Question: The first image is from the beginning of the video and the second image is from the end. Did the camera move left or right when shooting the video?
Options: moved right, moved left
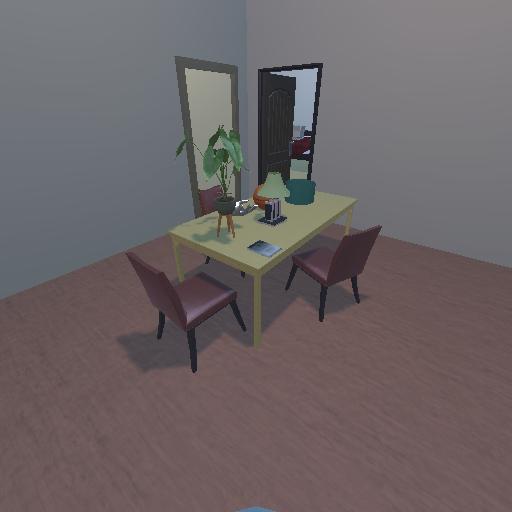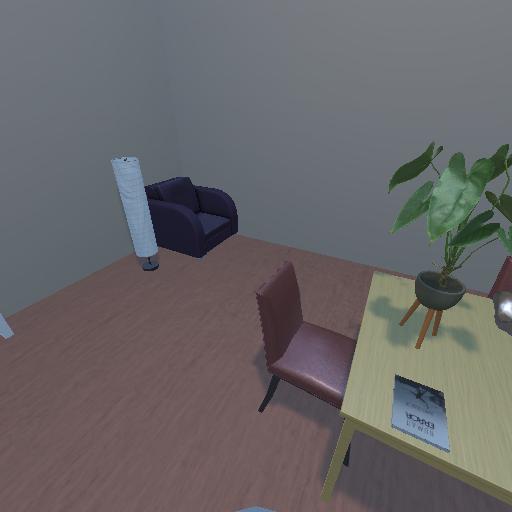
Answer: moved right